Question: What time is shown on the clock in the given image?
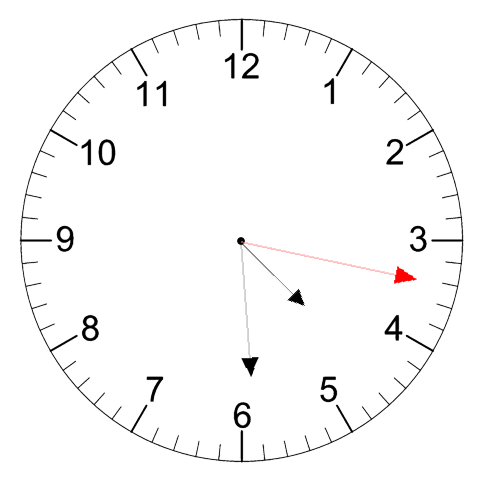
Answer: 04:29:17